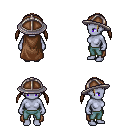
a pixel art fantasy rpg character, female body template, dark elf, purple skin, brown cape, teal pants, blonde twin-tailed hairstyle, chain helm, four views (front, back, left, right), 2x2 character sprite sheet, small pixel art, hard edges, no anti-aliasing